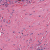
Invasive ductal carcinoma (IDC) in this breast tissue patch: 0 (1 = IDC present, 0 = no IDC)